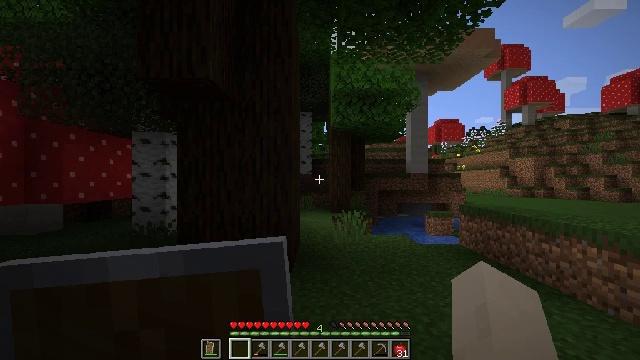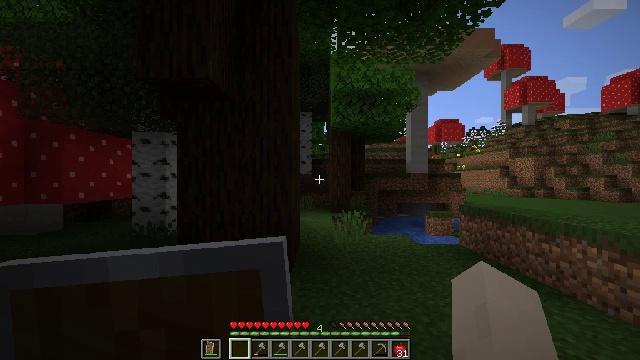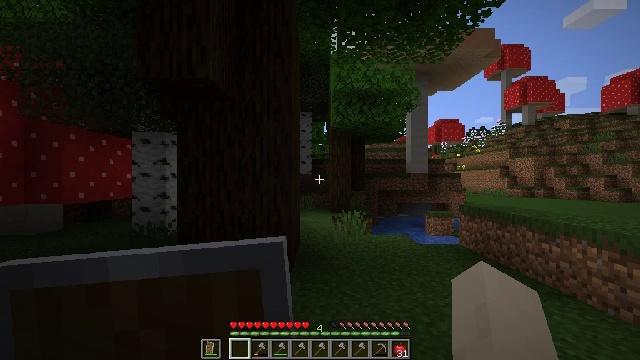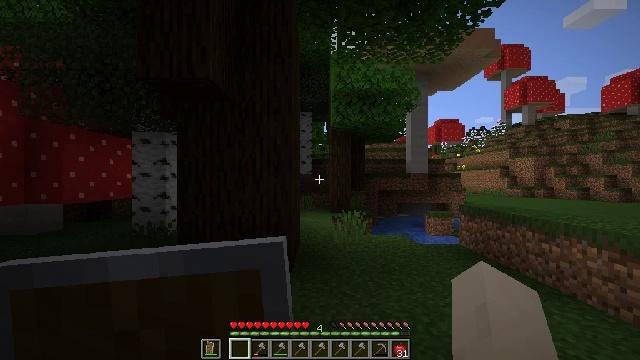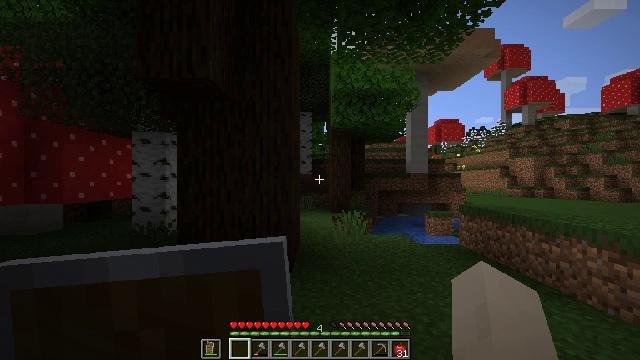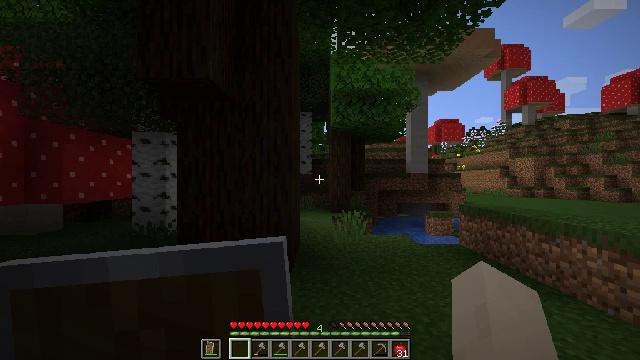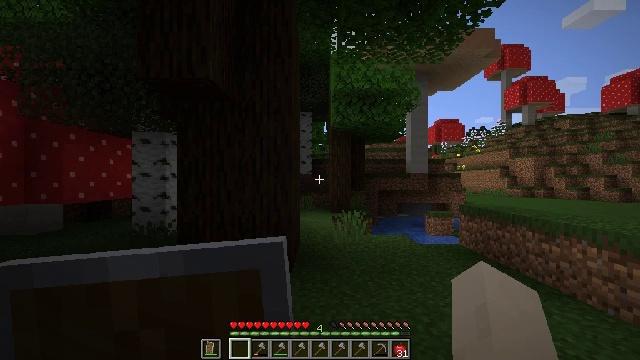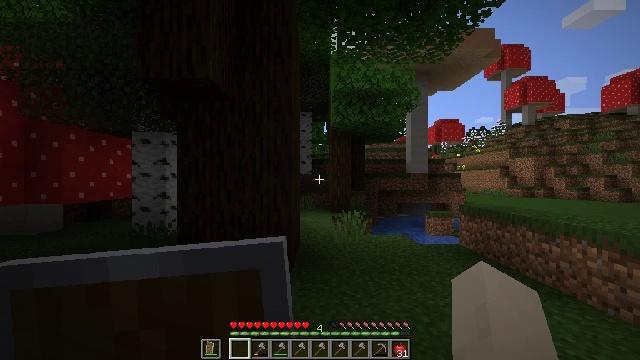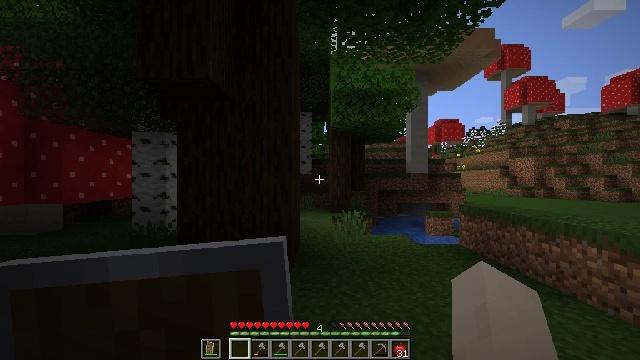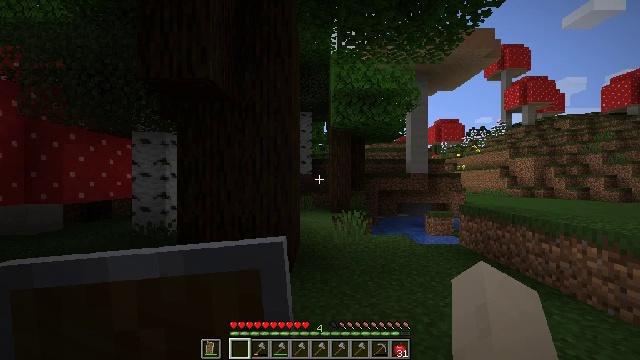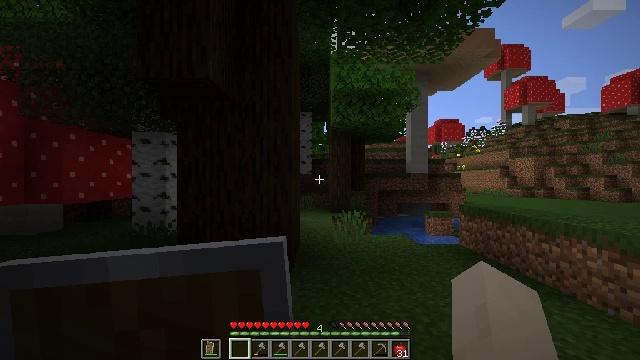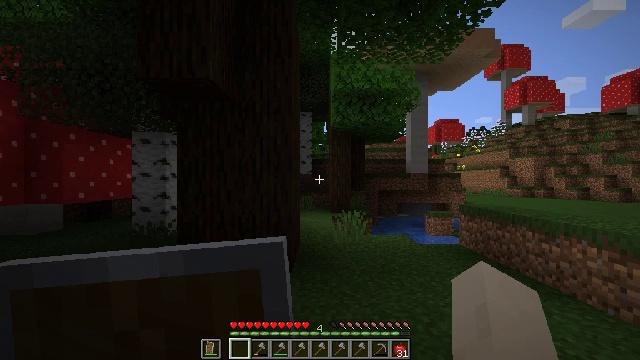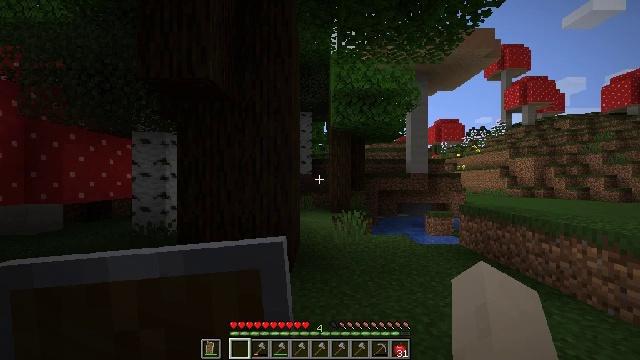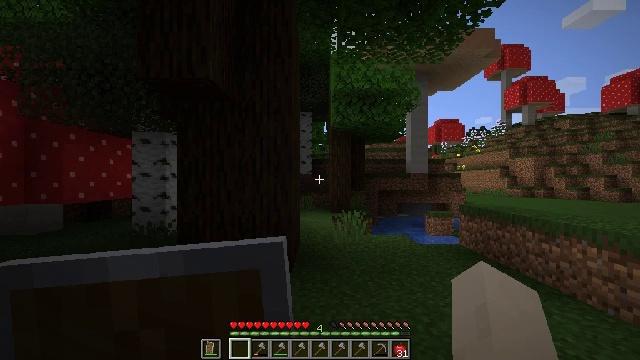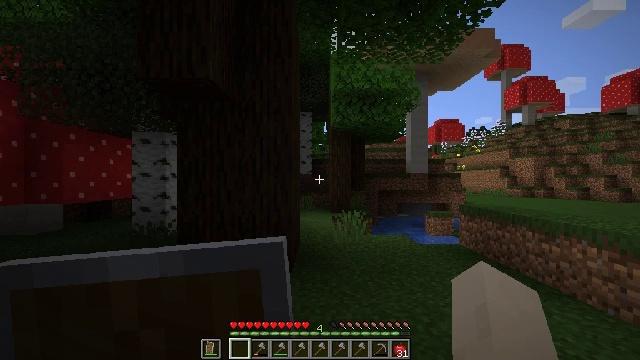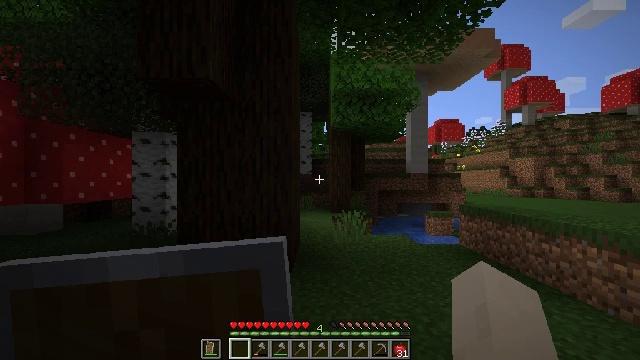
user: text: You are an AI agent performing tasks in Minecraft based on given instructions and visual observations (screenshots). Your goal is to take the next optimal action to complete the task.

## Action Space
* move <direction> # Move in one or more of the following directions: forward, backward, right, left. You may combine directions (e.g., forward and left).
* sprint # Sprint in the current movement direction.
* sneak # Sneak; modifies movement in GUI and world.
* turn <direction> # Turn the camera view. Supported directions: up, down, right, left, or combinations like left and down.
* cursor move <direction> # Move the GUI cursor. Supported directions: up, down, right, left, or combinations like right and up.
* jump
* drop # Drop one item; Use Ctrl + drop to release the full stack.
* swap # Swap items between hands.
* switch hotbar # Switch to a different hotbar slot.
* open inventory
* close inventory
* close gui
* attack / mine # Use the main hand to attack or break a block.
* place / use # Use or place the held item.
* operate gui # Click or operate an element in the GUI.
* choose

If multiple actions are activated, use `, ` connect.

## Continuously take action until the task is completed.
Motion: motion action
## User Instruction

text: Pick up the white bed by breaking it.
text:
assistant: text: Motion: no_op
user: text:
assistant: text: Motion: no_op
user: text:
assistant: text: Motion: no_op
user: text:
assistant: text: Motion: no_op
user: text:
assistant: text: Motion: no_op
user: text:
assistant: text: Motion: no_op
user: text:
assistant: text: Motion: no_op
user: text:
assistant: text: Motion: no_op
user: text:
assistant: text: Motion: no_op
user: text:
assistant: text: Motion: no_op
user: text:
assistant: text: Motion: no_op
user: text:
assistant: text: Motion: no_op
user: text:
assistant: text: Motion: no_op
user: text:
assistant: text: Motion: no_op
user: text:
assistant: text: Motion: no_op
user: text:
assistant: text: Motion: no_op
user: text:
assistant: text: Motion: no_op
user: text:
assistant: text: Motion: no_op
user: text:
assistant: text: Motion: no_op
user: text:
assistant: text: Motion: no_op
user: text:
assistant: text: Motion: no_op
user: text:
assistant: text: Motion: no_op
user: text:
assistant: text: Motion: no_op
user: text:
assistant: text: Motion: no_op
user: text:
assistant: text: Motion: no_op
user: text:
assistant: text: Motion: no_op
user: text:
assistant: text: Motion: no_op
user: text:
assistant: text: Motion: no_op
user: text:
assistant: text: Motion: no_op
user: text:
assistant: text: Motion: no_op